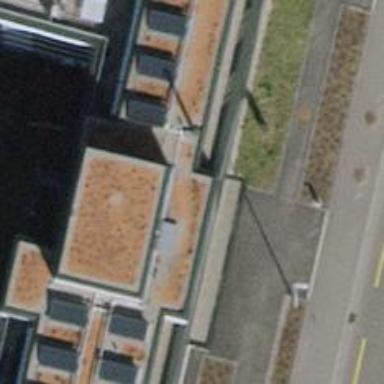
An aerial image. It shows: Flat-roofed apartment building.